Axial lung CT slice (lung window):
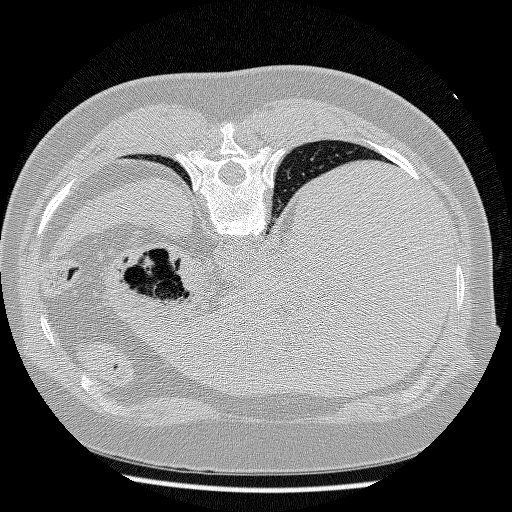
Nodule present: no